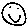
Label: smiley face